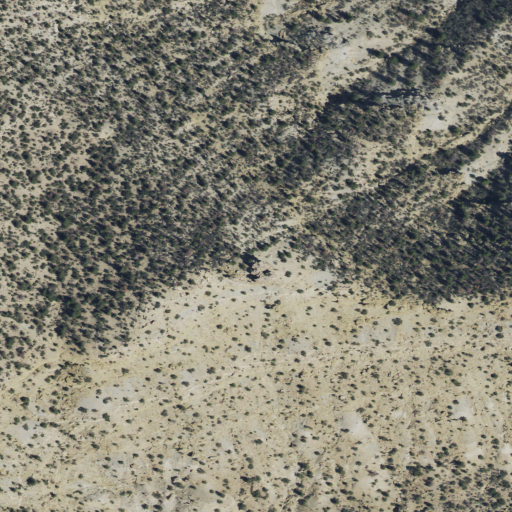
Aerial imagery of cliff(s) in Utah named Displacement Point containing shrub and evergreen forest